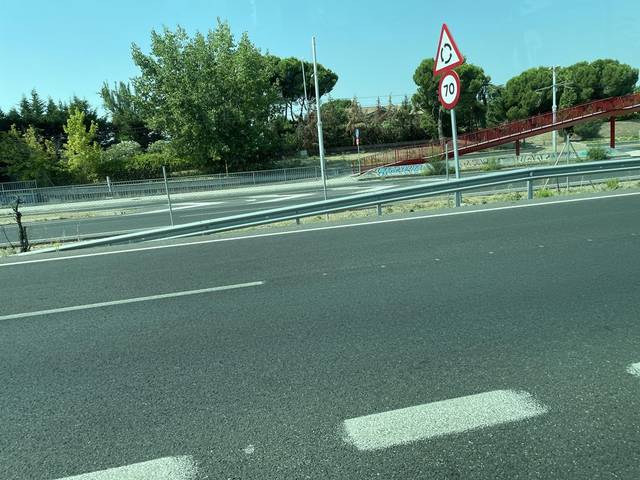
Region: Spain
Coordinates: 40.418, -3.794